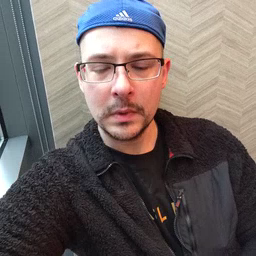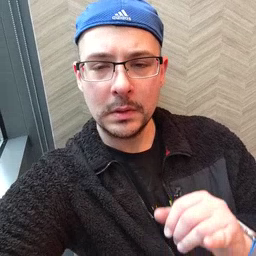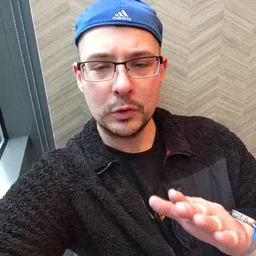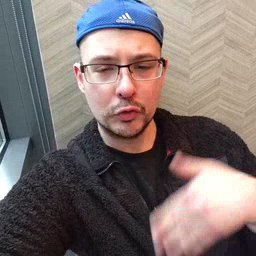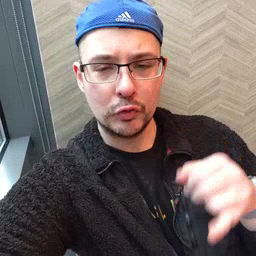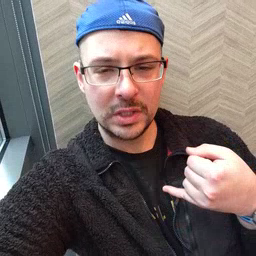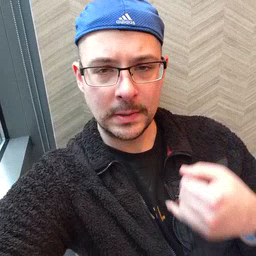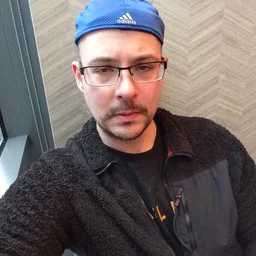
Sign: jeans